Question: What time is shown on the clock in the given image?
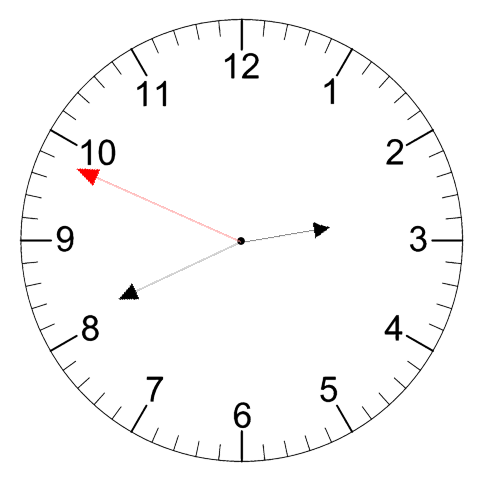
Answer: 02:40:49